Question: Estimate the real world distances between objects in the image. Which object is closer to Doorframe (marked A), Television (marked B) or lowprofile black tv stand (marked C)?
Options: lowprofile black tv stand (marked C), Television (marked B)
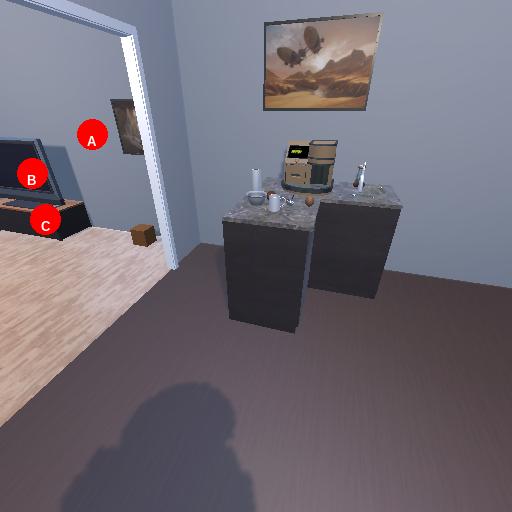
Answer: lowprofile black tv stand (marked C)